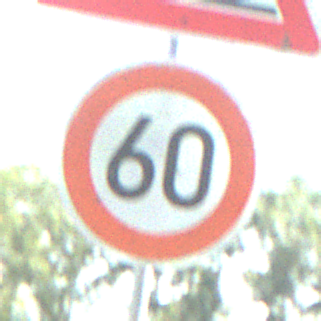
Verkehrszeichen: Geschwindigkeit60
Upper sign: SteinschlagLinks
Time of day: Midday
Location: Outdoor (Nature)
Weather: Clear
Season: NotSpecified
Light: Natural